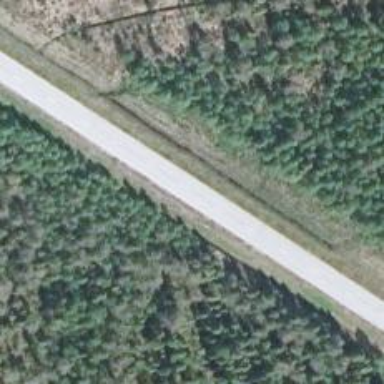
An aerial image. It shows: Asphalt road classified as trunk highway.